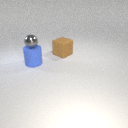
large brown rubber cube behind large blue rubber cylinder